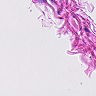
Metastatic tissue present: no